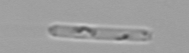
Label: Cerataulina_pelagica